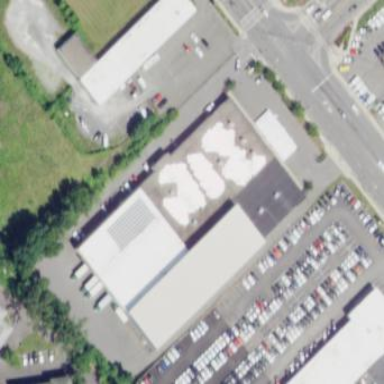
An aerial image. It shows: Building housing furniture shop.